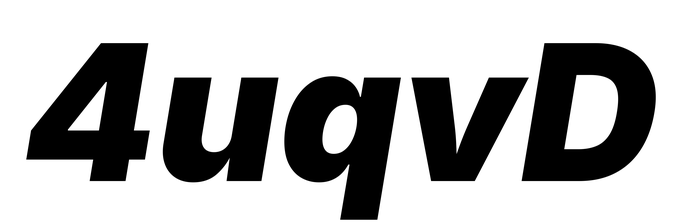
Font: Inter-Italic_Black_Italic